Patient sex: F
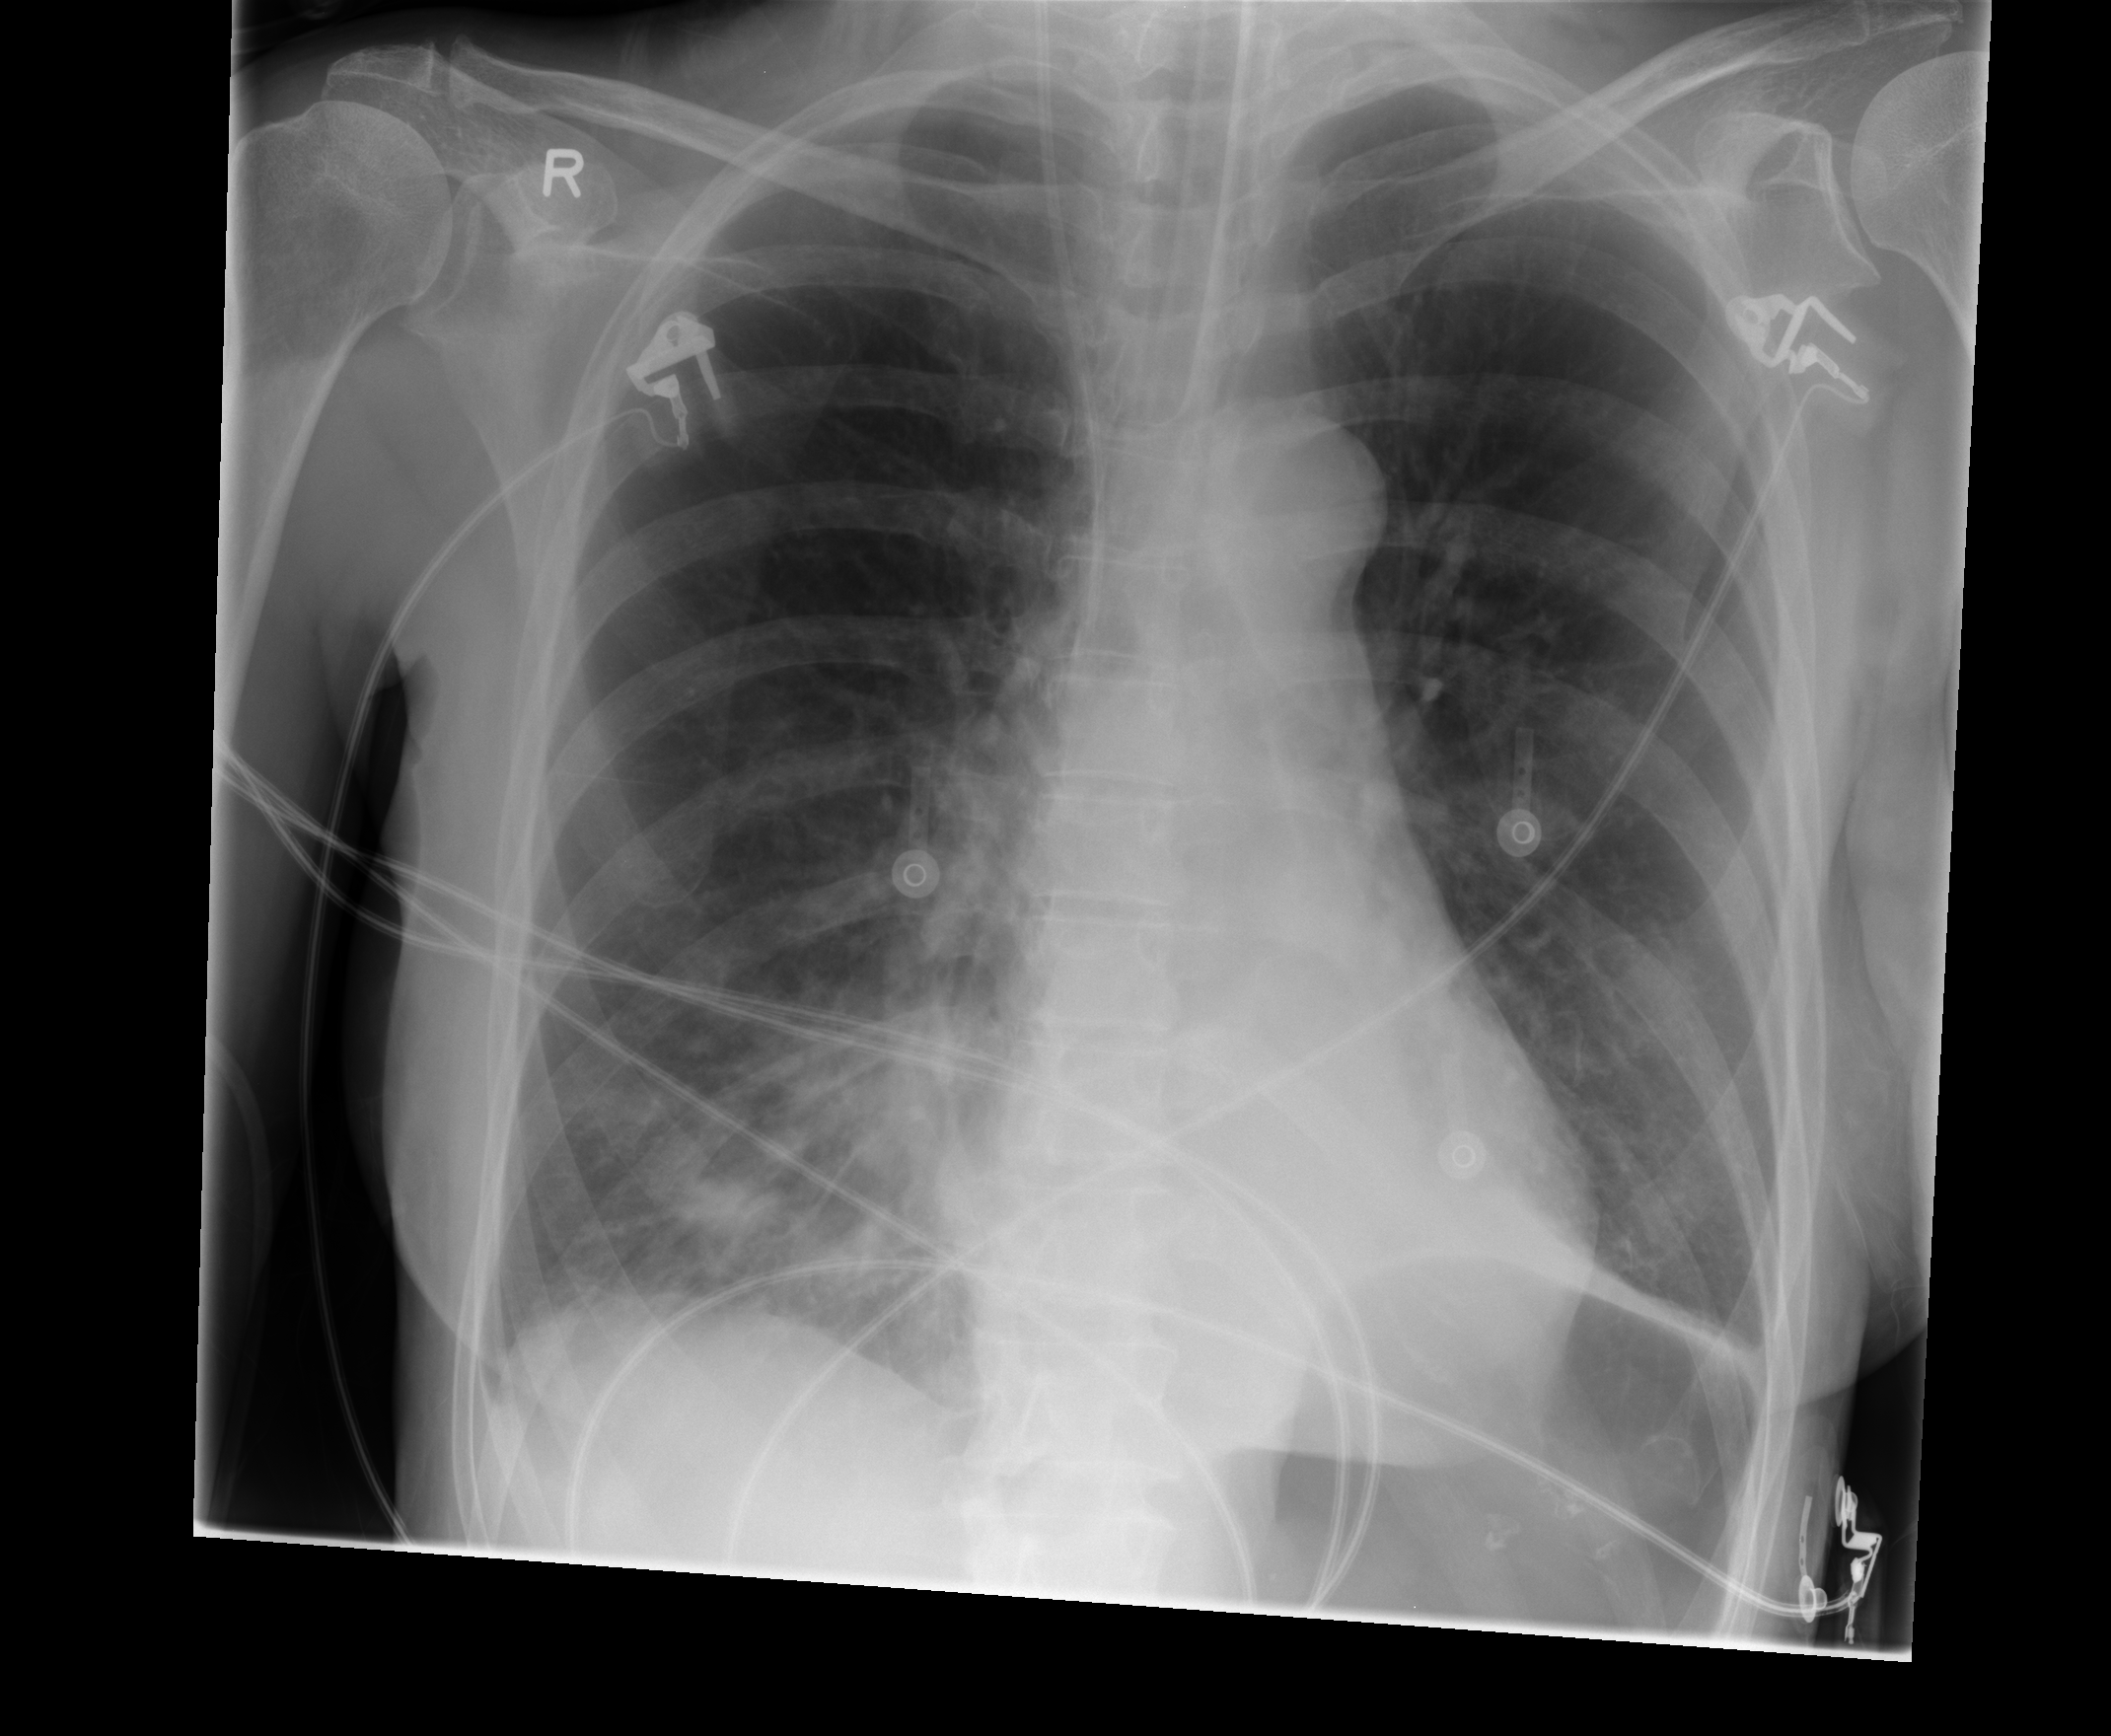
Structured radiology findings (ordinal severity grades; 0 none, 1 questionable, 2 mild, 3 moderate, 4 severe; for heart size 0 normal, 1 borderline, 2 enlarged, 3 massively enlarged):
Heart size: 0
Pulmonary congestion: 0
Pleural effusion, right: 0
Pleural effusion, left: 1
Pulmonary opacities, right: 3
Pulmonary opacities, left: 0
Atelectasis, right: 2
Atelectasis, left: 1